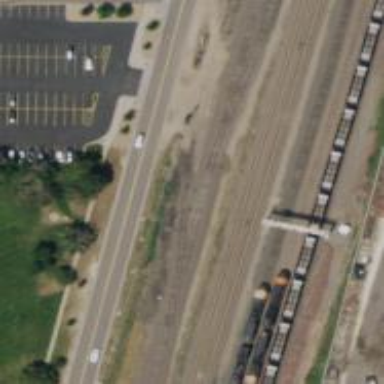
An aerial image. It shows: Railway yard.